Field crop: maize
Growth stage: 2
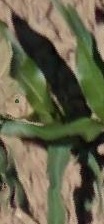
Species: maize